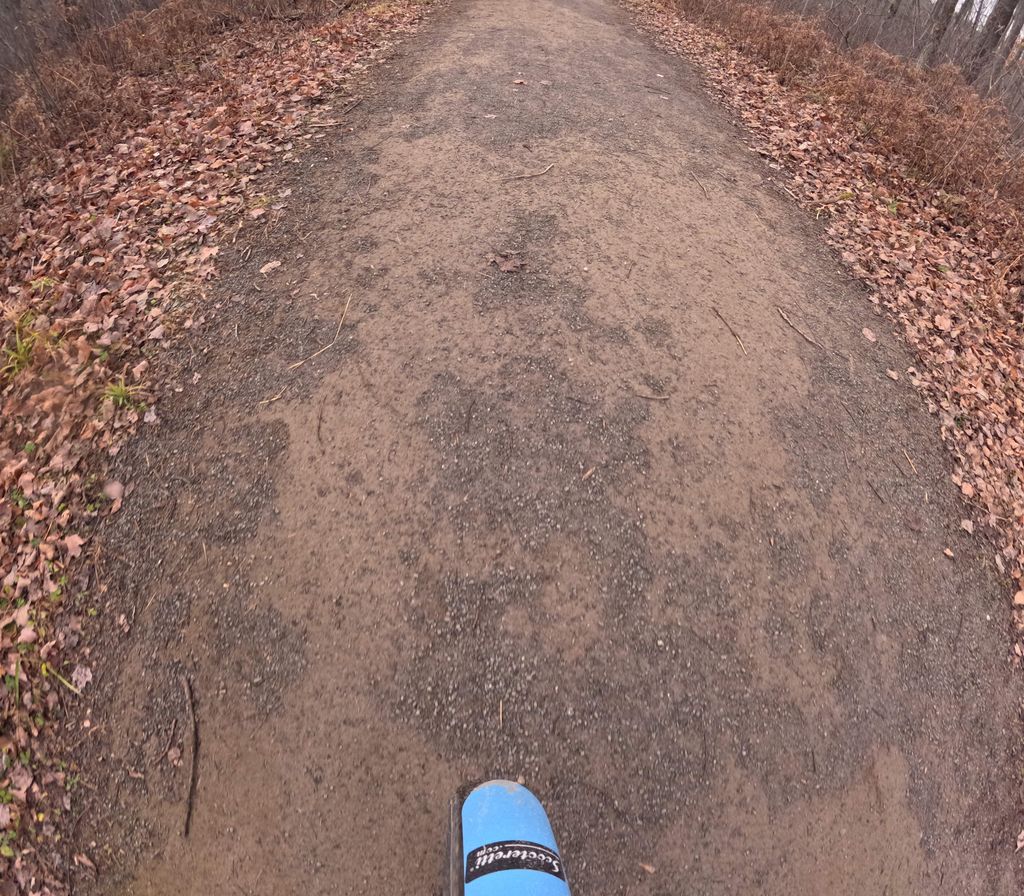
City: ottawa-gatineau